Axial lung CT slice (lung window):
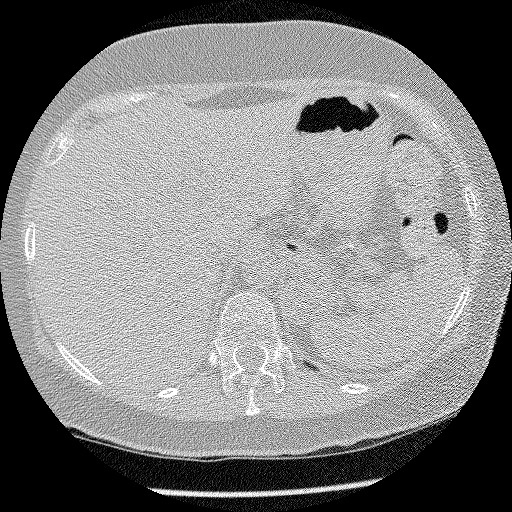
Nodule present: no